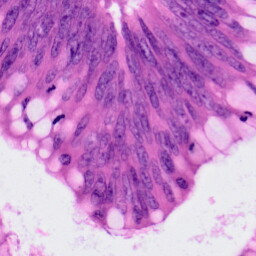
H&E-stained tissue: Colon